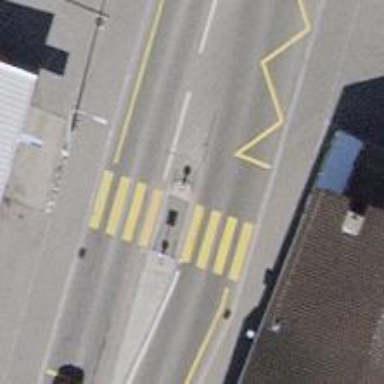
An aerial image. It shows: Zebra crossing with crossing island.